Question: I'm getting a JSON list thanks to this function :
'''
$(document).ready(function () {
var idContact = @ViewData["IdPhysique"];
var Url = "/Accueil/DonneListeFonctionContact";
$.getJSON(Url, { IdContact: idContact }, function (data) {
});
});
'''
And I get this JSON:

Now I would like to parse that JSON to an array so I did this:
'''
$(document).ready(function () {
var idContact = @ViewData["IdPhysique"];
var Url = "/Accueil/DonneListeFonctionContact";
var data = $.getJSON(Url, { IdContact: idContact }, function (data) {
});
var array = JSON.parse(data);
});
'''
But an error appears in Google development tool:
> Uncaught SyntaxError: Unexpected token o
Is there an other way to do that ?
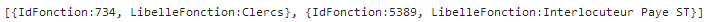
Answer: You don't have to parse it, because jQuery does it for you and passed it to your callback function in the 'data' argument. '$.getJSON()' does not the JSON. So:
'''
$(document).ready(function () {
var idContact = @ViewData["IdPhysique"];
var Url = "/Accueil/DonneListeFonctionContact";
$.getJSON(Url, { IdContact: idContact }, function (data) {
// here data is an array because jQuery already parsed the JSON
// data.length is what you need to test
});
});
'''
EDIT: Also the "JSON" response that you show in your question is not valid JSON. Property names must be double-quoted, and so must string values, so it should be:
'''
[{"IdFonction":734, "LibellFonction":"Clercs"}, ...
'''